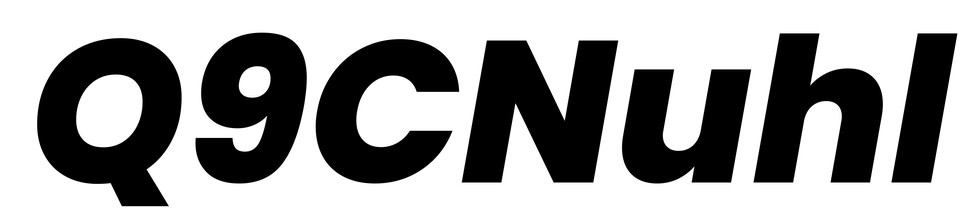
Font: Poppins-ExtraBoldItalic